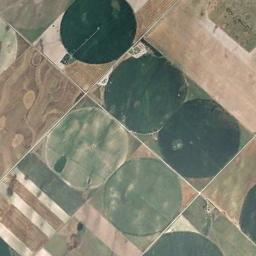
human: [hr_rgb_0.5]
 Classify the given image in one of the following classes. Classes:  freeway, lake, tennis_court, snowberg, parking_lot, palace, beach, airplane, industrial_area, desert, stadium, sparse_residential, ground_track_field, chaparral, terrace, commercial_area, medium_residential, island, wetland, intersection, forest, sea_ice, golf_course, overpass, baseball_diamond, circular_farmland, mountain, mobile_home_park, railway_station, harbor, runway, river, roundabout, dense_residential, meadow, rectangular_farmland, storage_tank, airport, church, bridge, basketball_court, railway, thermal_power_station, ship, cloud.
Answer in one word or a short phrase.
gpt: circular_farmland